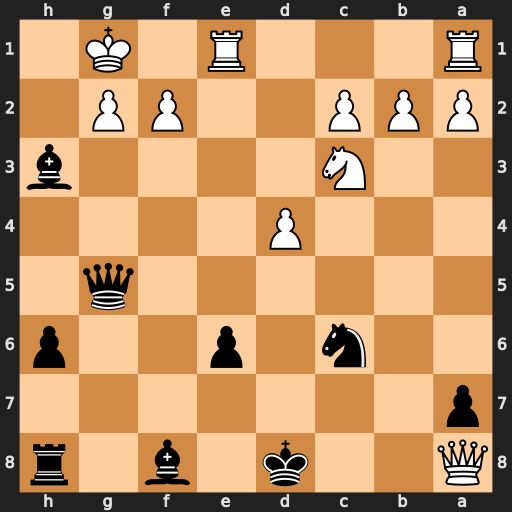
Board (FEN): Q2k1b1r/p7/2n1p2p/6q1/3P4/2N4b/PPP2PP1/R3R1K1
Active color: b
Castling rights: -
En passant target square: -
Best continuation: Kc7 g3 Bg7 Qxc6+ Kxc6